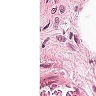
Metastatic tissue present: no